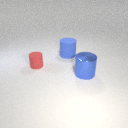
large blue rubber cylinder to the left of large blue metal cylinder